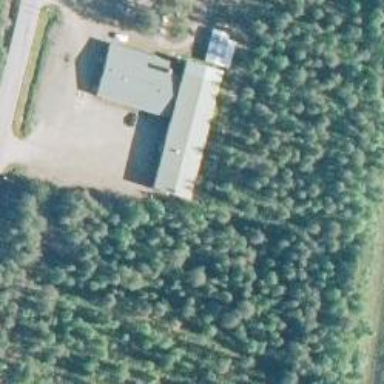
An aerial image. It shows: Community center building.